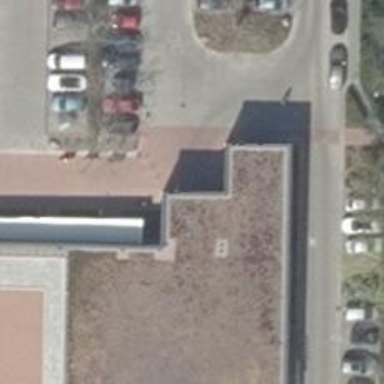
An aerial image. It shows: Entrance to multi-storey parking facility.